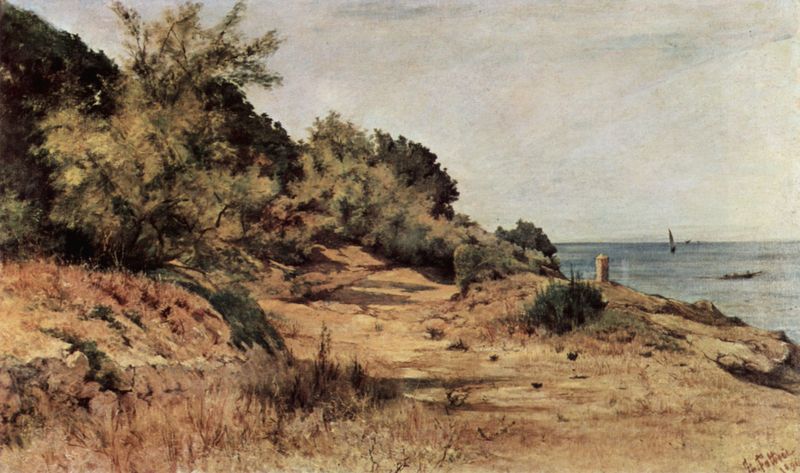
Titel: Bewaldeter Strand
Künstler: Giovanni Fattori
Standort: Livorno
Institution: Museo Fattoriano
Schlagwörter: baum, berg, blau, blätter, felsen, gemälde, gestein, himmel, meer, schatten, wasser, wolken, bäume, gelb, grün, landschaft, ocker, sand, see, ufer, äste, braun, grau, licht, pfeiler, skizze, gras, weg, stein, steine, signatur, einsamkeit, gräser, horizont, hügel, natur, schilf, spiegelung, strauch, weite, zweige, busch, büsche, einsam, gebüsch, pfad, sträucher, pflanzen, wald, boot, turm, bewölkt, küste, schiff, segel, segelboot, strand, studie, segelschiff, abhang, steinig, trocken, düne, dünen, fels, hang, leer, verlassen, dunst, geröll, möwe, wetter, menschenleer, pfosten, riff, leuchtturm, abgrund, wolkig, gestrüpp, trockenheit, sandig, wweg, wtter, einsamkein